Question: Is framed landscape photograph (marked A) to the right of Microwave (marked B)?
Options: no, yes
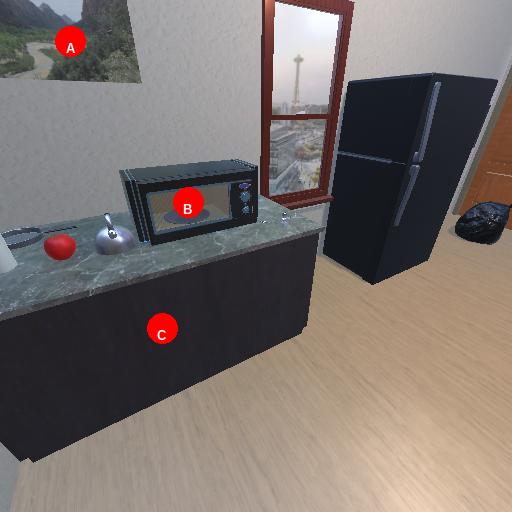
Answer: no